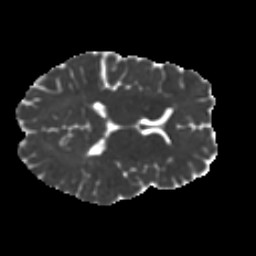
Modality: MD
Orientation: axial
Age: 28
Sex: male
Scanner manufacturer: ge
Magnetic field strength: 3 T
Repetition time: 7.8 s
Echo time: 0.0616 s